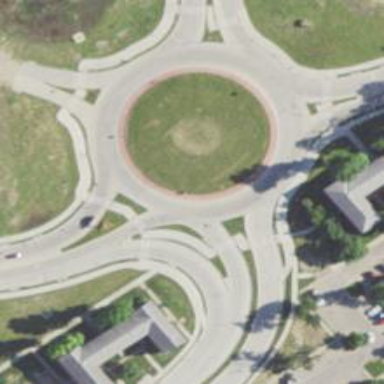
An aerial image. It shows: Marked crossing on cycleway.